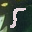
Label: 5